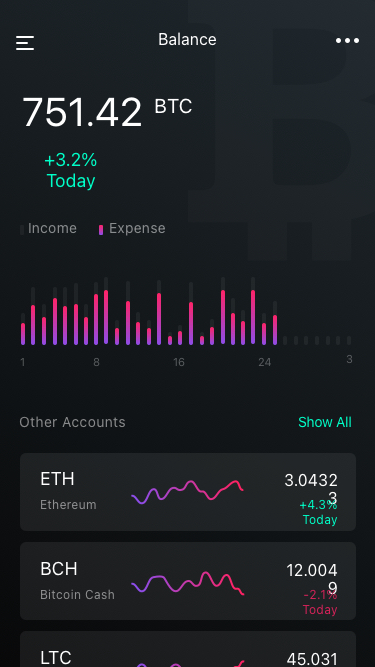
Text in this UI design:
3.04323
ETH
Ethereum
+4.3% Today
12.0049
BCH
Bitcoin Cash
-2.1% Today
45.0310
LTC
751.42
BTC
+3.2% Today
Other Accounts
Expense
Balance
Income
1
8
16
24
3